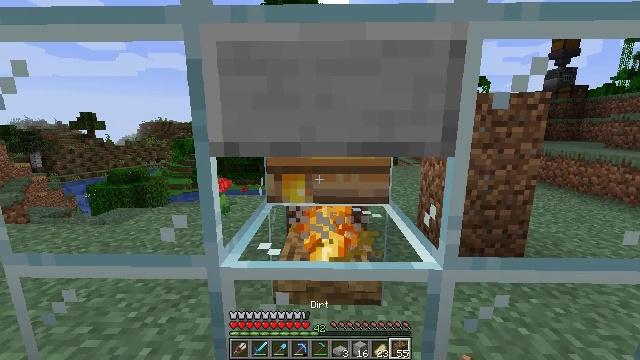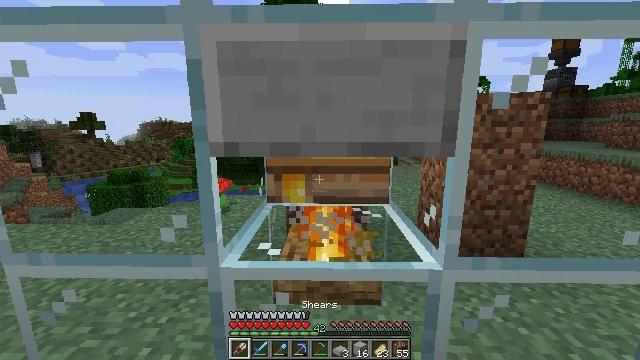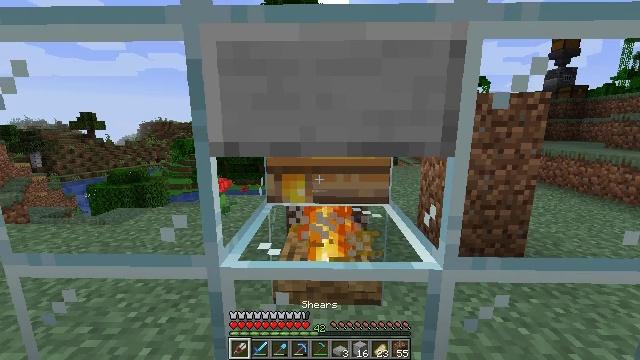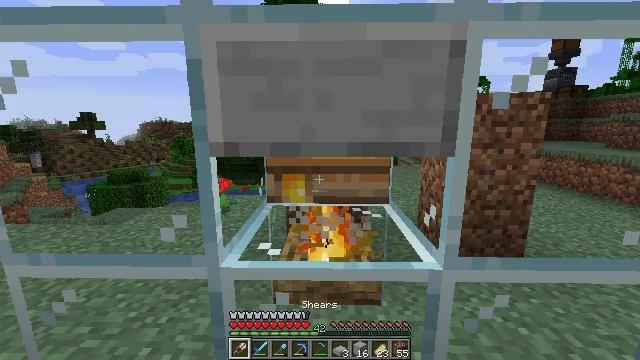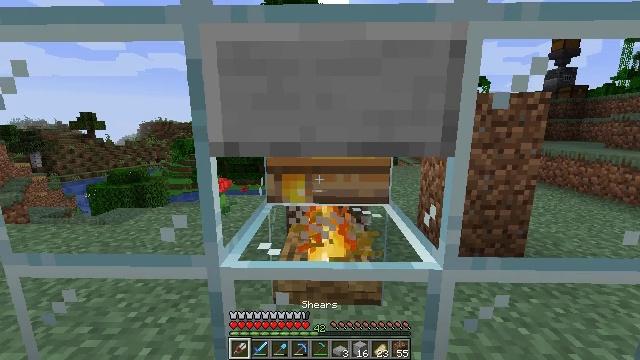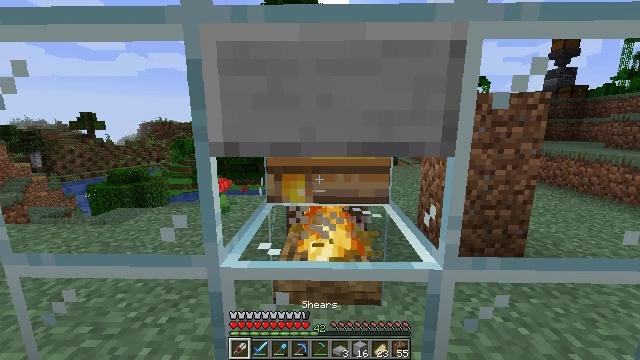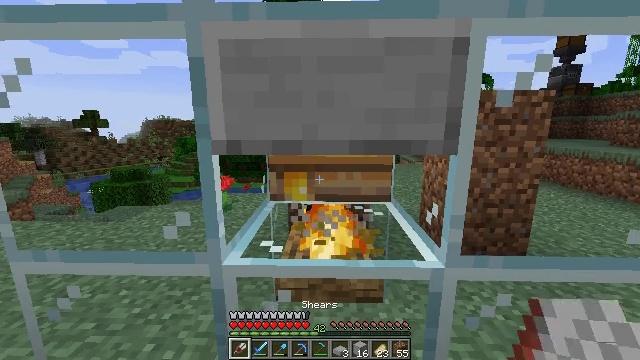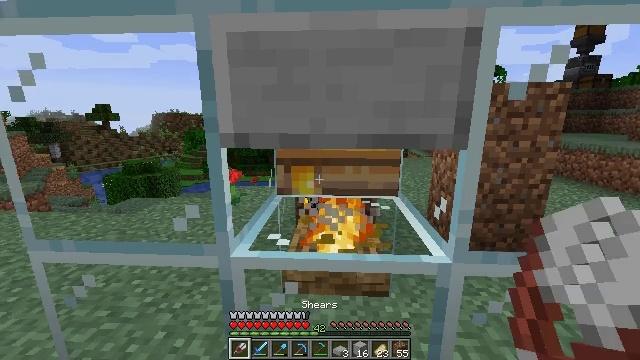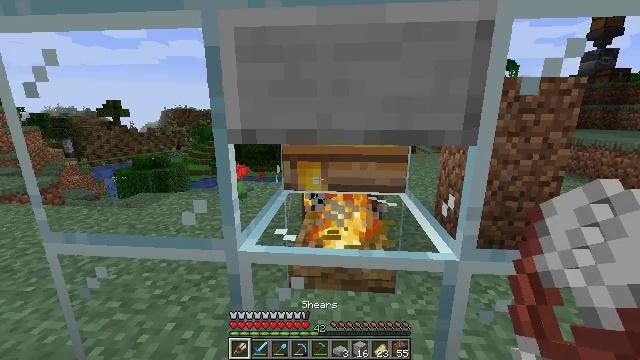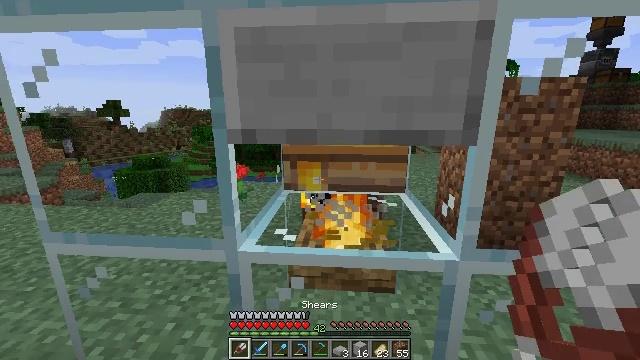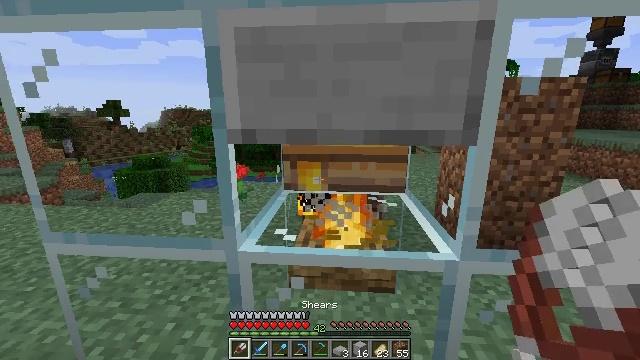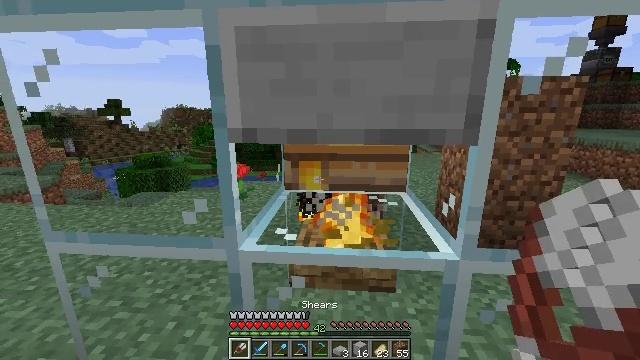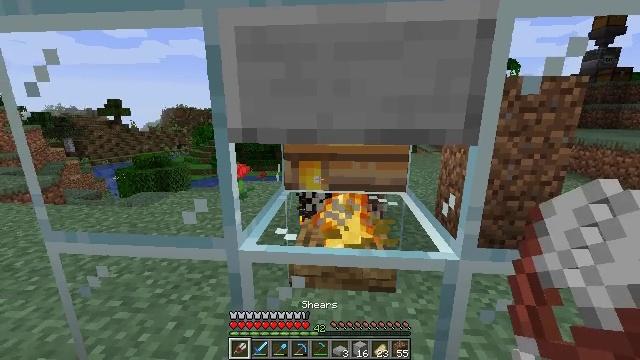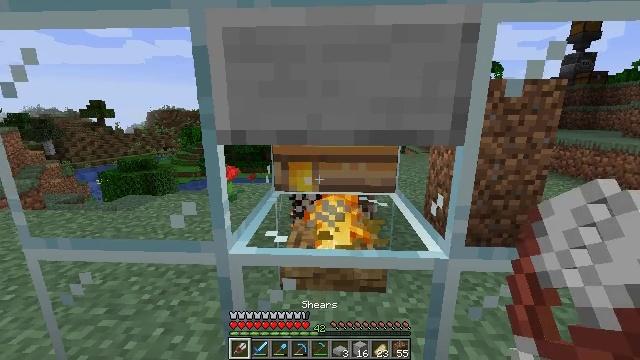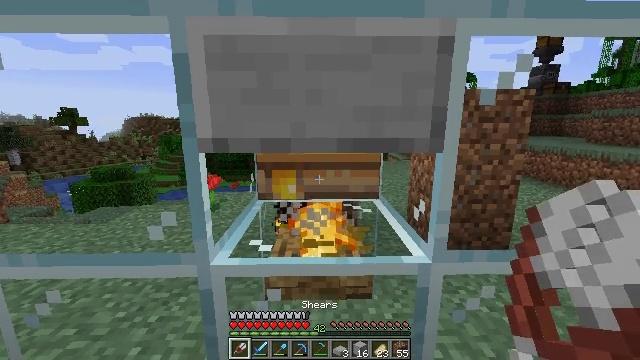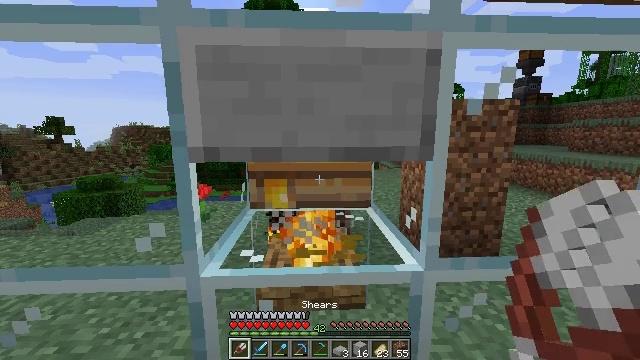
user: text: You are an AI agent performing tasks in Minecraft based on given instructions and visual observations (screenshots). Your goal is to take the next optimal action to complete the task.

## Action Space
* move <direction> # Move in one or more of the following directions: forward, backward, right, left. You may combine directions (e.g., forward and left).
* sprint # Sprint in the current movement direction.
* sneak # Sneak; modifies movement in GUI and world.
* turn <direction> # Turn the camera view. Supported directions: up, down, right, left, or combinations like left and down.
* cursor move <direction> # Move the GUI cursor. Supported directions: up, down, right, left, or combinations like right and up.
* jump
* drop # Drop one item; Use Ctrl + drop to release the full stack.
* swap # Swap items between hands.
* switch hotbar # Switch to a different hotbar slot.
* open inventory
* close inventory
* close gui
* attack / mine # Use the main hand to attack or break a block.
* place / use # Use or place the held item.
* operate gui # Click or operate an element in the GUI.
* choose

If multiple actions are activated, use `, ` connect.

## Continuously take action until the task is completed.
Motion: motion action
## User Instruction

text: Gather bee nest from a tree in the forest.
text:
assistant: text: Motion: no_op
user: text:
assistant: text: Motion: no_op
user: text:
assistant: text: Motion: no_op
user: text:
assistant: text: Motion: no_op
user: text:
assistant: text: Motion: no_op
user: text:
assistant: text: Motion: no_op
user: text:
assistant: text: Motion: turn left and down
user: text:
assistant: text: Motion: turn left
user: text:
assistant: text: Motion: no_op
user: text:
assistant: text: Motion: no_op
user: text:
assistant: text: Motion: no_op
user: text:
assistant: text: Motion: no_op
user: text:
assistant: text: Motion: turn right
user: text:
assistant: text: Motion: turn right and up
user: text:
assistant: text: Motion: turn right and up
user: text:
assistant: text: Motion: use / place
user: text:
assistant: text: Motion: use / place
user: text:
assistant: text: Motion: use / place
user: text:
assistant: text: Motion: use / place
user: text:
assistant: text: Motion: no_op
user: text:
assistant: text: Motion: no_op
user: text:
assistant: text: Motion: no_op
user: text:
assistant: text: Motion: no_op
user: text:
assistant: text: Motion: no_op
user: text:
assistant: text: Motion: no_op
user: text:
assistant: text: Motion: no_op
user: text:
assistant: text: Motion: no_op
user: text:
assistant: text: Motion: no_op
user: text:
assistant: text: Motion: no_op
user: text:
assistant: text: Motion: no_op